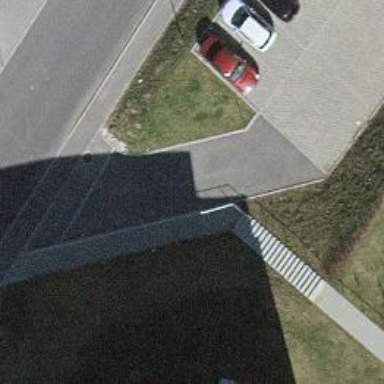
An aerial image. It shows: Road with steps.